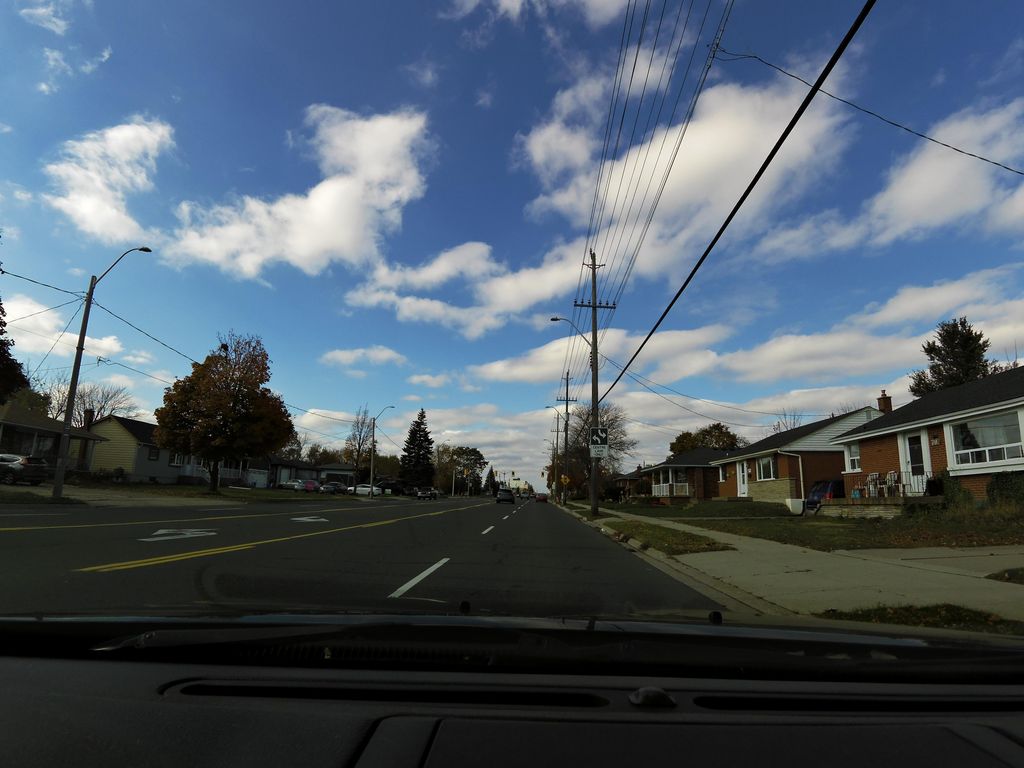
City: hamilton